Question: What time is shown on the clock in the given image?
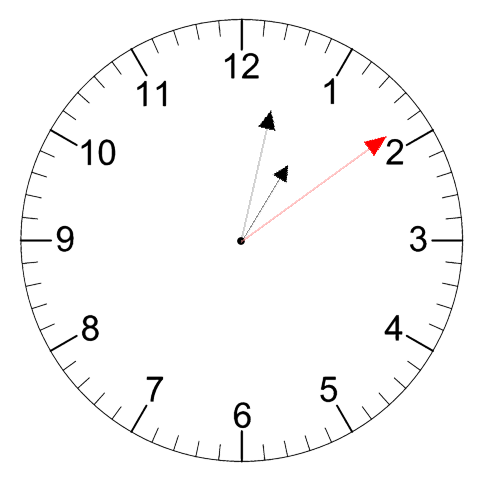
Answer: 01:02:09